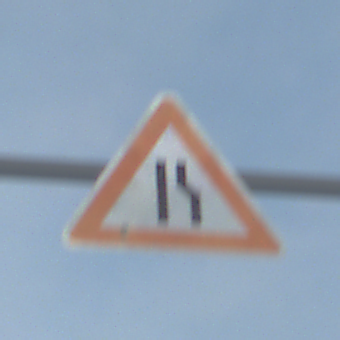
Verkehrszeichen: EinseitigVerengteFahrbahnRechts
Umgebung: Outdoor, Nature
Tageszeit: SunriseSunset
Wetter: PartlyCloudy
Licht: Natural
Jahreszeit: NotSpecified
Kontrast: LowContrast